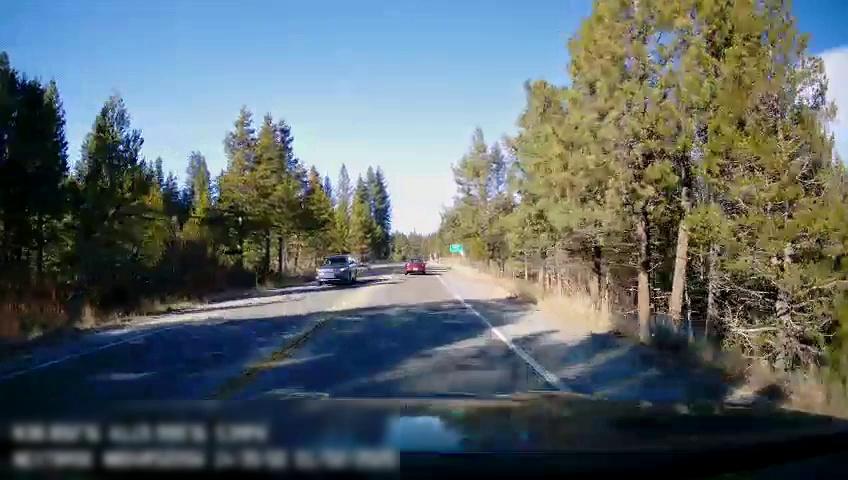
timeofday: Day
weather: Sunny
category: Drivable Space
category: Vehicles | Car
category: Vehicles | SUV
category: Lanes | Current Lane
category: Lanes | Current Lane
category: Lanes | Opposite Lane